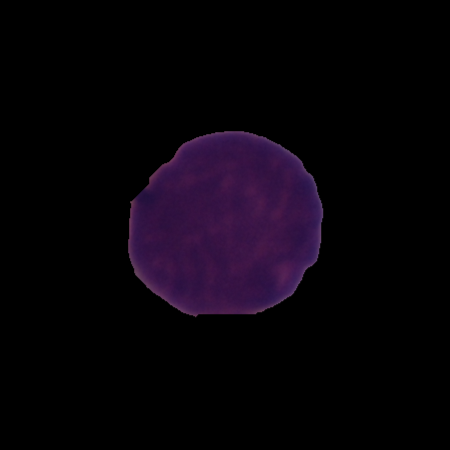
Label: cancer